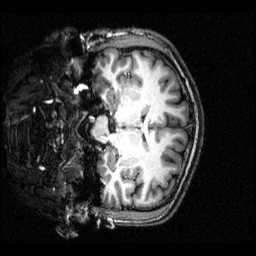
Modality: T1w
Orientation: coronal
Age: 29
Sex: male